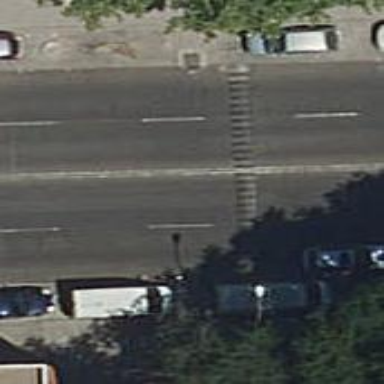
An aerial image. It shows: Bump for traffic calming.